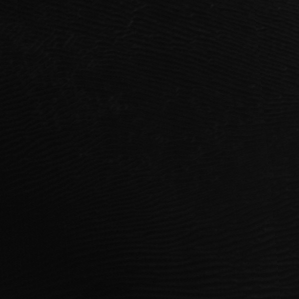
Label: frost